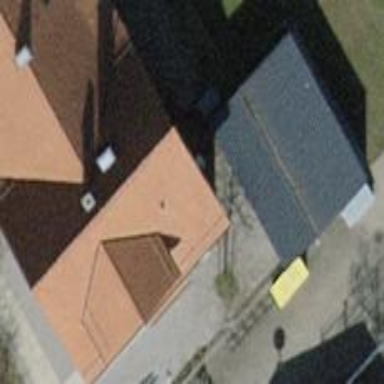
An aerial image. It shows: Building with apartments featuring tiled roof.